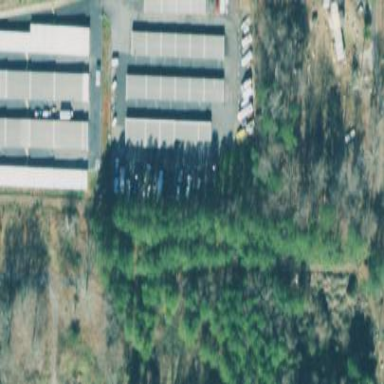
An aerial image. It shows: Storage depot.